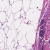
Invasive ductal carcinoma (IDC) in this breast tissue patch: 0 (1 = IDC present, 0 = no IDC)